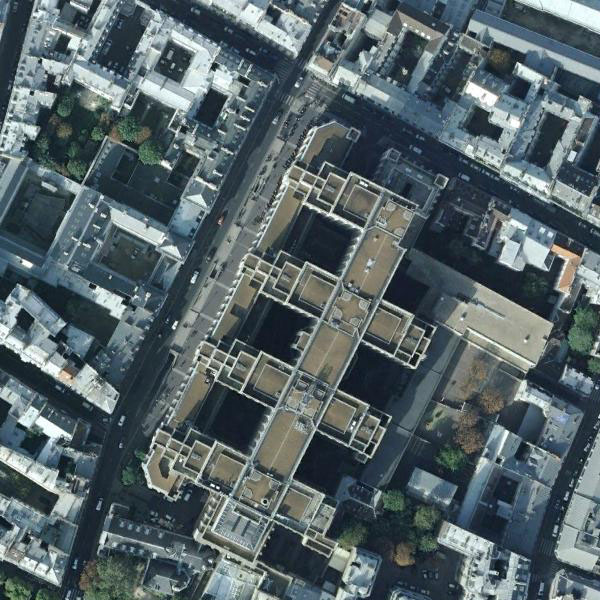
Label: Church